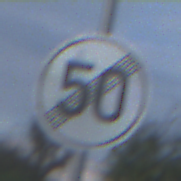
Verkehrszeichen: EndeGeschwindigkeit50
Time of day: MorningAfternoon
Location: Outdoor (Nature)
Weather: PartlyCloudy
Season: NotSpecified
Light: Natural